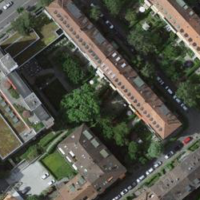
EUNIS habitat code: 54
Species observed at this site:
Teucrium scorodonia